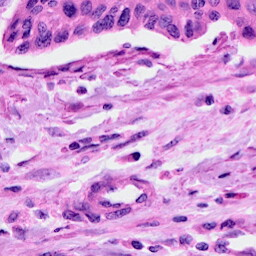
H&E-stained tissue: Cervix